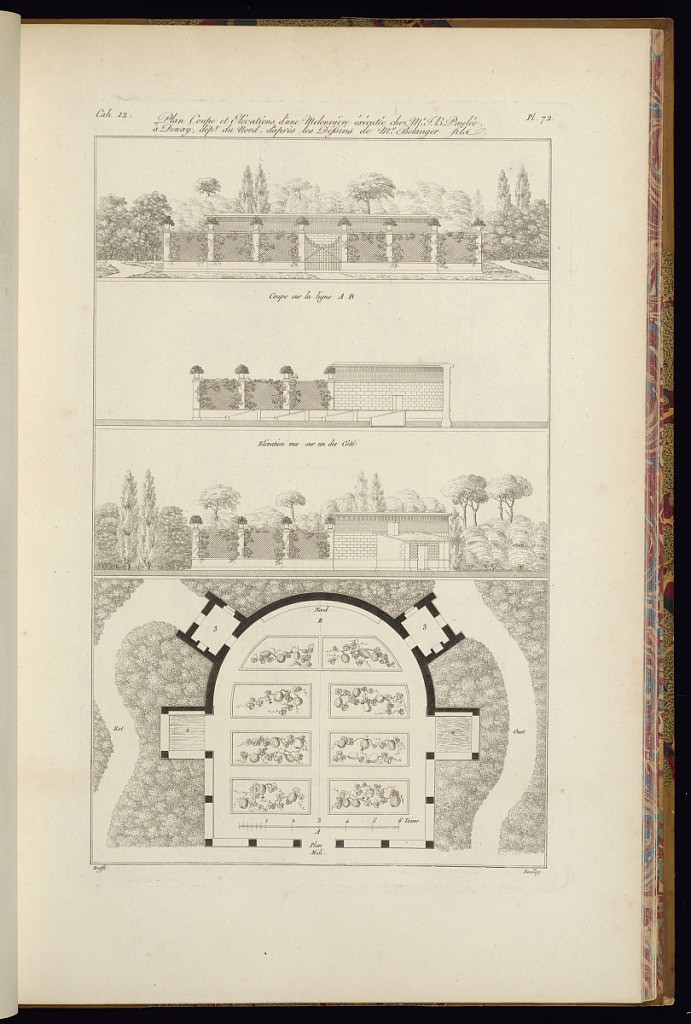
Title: Plan Coupe et Elévations d’une Melonnière éxécutée des chez Mr. J.B. Paulée à Douay, dépt. Du Nord, d’après les Déssins de Mr. Belanger fils
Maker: Jean-Charles Krafft, French, 1764 - 1833
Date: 1812
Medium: Etching and engraving on paper
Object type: Print
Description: An architectural print with three elevations and a plan for a melon house with trees in the background. The plate is titled, numbered, and signed.